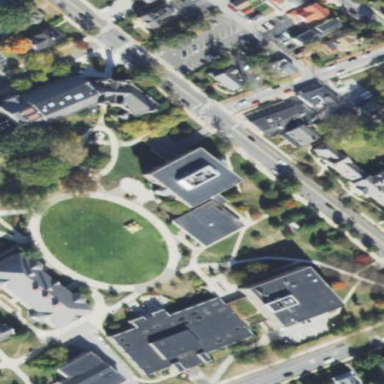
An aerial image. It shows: University building.